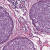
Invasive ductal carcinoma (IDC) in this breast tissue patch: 0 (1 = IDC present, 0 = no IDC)